Question: In Rails I'm using code from Railscasts #213 revised to build a calendar. I'm using it to display 'Event' hours for each day.
The helper code sets the 'background-color' for today, so you can easily see which day is today.
I have it working so that you can click on a day and a table will show detail records of 'Events' for that day.
This is the code that is executed when the user clicks on a day in the calendar:
'''
<div><%= link_to 'View' , events_index7_path(:date_selected => date), :class => 'btn btn-mini'%></div>
'''
That puts the selected day into the url, like this:
'''
.../events/index7?date_selected=2013-11-22
'''
And the view tests for the day_selected like this:
'''
<% current_user.events.where(:event_date => @date_selected).each do |event| %>
'''
I would like to set the css background-color for the 'date_selected'
I'm trying to add the 'dayselect' class to the helper:
'''
def day_classes(day)
classes = []
classes << "today" if day == Date.today
classes << "dayselect" if day == @date_selected
classes << "notmonth" if day.month != date.month
classes.empty? ? nil : classes.join(" ")
end
'''
But, it doesn't recognize '@date_selected'
I also tried this:
'''
classes << "dayselect" if day == params[:date_selected]
'''
UPDATE1:
This is a pic of the calendar so you better understand what I'm doing:

UPDATE2
View code for the calendar:
'''
<%= calendar @date do |date| %>
<%= date.day %>
<% hours = current_user.events.where(:event_date => date).sum(:hours) %>
<% if hours != 0 %>
<div class="sumhours"><%= hours %></div>
<% else %>
<div> - </div>
<% end %>
<div><%= link_to 'View' , events_index7_path(:date_selected => date), :class => 'btn btn-mini'%></div>
'''
UPDATE3
If I stop execution at the helper code to set the class, I find this:
'''
Request parameters
{"date_selected"=>"2013-11-21", "controller"=>"events", "action"=>"index7"}
'''
How do I access the date_selected parameter?
UPDATE4
This will highlight a specific date converted from a string:
'''
classes << "dayselect" if day == DateTime.strptime("2013-11-18", "%Y-%m-%d")
'''
But, if I used this:
'''
classes << "dayselect" if day == DateTime.strptime(params[:date_selected], "%Y-%m-%d")
'''
I get:
'''
undefined local variable or method 'params' for #<CalendarHelper
'''
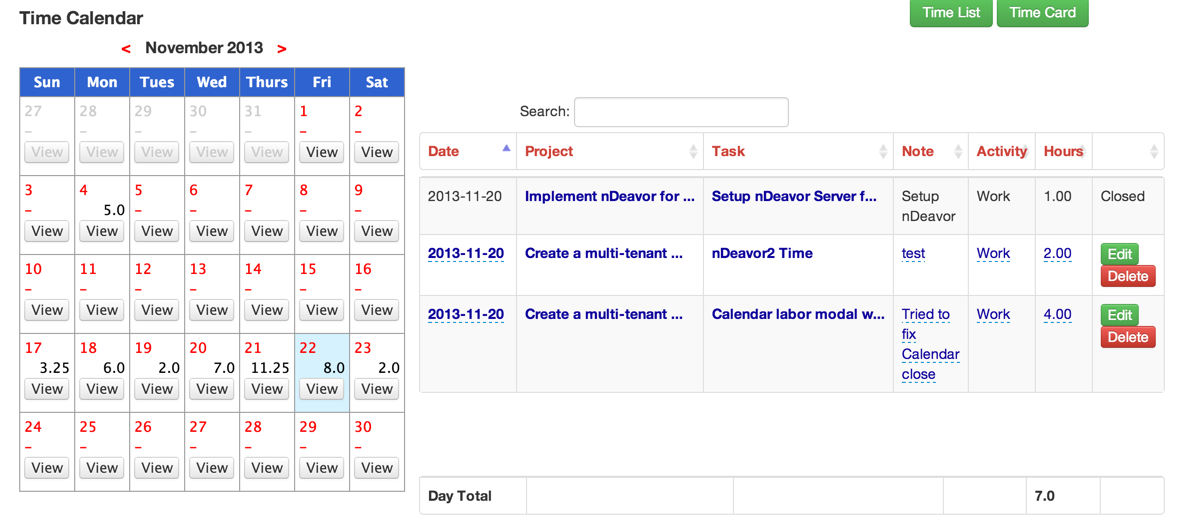
Answer: I couldn't figure out how to do it with Rails, so I used jQuery.
Used pure.js to get the url.
Here's the jQuery (Coffeescript):
'''
url = $.url().param("date_selected")
$("#monthcalendar td").each ->
$(this).addClass "dayselect" if $(this).attr('class') == url
'''